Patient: sex M, age 60
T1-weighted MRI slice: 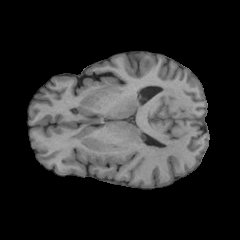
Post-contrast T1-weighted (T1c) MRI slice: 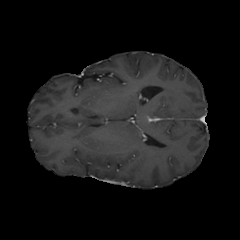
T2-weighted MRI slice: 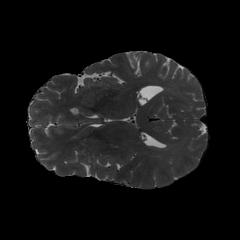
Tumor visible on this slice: no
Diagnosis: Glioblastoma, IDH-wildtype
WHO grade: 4